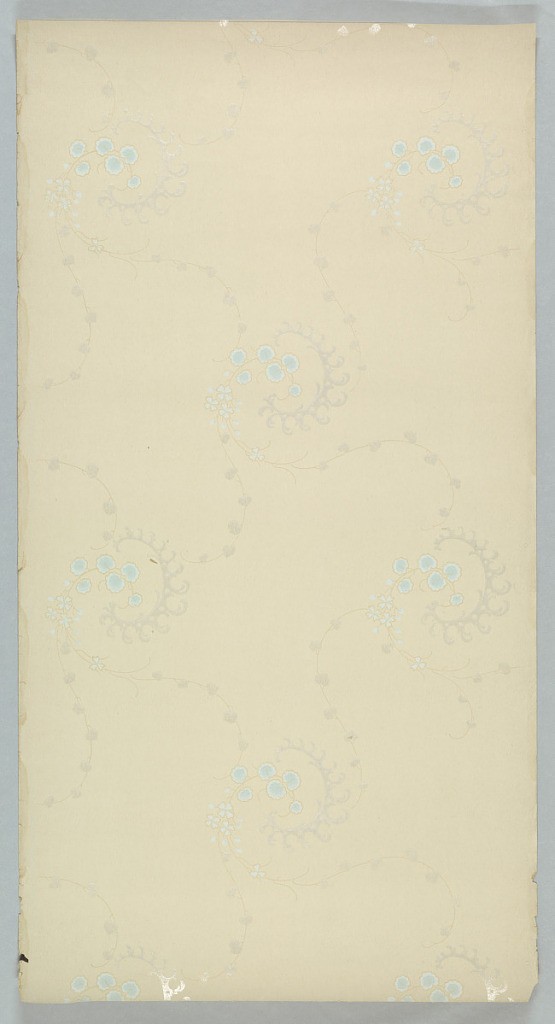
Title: Ceiling paper
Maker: Cresswell & Washburn Ltd, Philadelphia, Pennsylvania, 1880 - 1900
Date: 1905–1915
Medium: Machine-printed paper, liquid mica
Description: Widely-spaced pattern with foliate scroll enclosing floral sprig, with tendrils branching out from end. Printed in gray, blue, and tan on light colored ground.